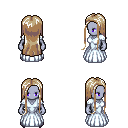
a pixel art fantasy rpg character, female body template, dark elf, purple skin, underdress, gold greaves, white blonde extra-long hairstyle, metal boots, four views (front, back, left, right), 2x2 character sprite sheet, small pixel art, hard edges, no anti-aliasing